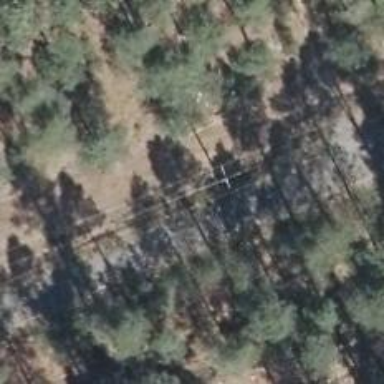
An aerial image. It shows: Power pole.